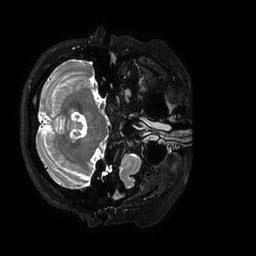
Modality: T2w
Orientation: axial
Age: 51
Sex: female
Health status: ill
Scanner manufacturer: philips
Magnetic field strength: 3 T
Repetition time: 3.5 s
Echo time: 0.3 s